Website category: sports
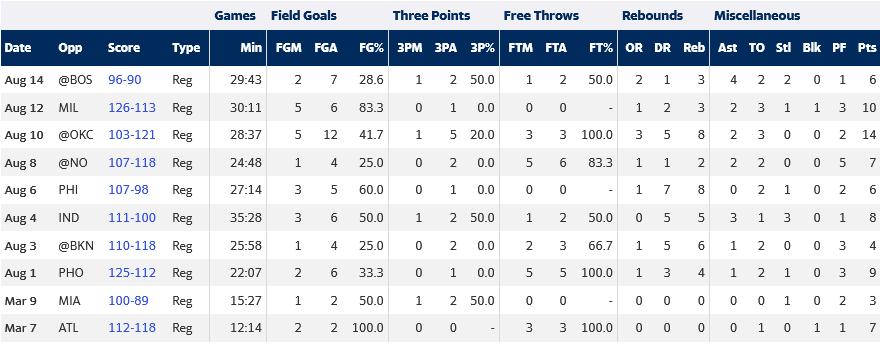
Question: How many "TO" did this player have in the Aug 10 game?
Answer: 3

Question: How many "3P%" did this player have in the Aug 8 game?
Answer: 0.0

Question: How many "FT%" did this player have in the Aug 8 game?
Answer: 83.3

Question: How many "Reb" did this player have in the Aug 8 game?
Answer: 2

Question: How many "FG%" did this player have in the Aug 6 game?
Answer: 60.0

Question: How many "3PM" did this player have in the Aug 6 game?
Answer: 0

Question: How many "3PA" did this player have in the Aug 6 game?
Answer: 1

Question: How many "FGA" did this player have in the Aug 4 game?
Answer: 6

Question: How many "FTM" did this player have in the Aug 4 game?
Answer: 1

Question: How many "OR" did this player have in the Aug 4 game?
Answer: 0

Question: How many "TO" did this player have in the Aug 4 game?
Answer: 1

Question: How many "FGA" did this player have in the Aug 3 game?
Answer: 4

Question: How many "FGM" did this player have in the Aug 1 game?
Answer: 2

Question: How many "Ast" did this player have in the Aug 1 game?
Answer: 1

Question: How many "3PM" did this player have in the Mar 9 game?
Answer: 1

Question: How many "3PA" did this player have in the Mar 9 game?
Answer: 2

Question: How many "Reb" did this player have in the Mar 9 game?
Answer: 0

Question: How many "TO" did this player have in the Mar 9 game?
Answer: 0

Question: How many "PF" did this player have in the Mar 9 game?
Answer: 2

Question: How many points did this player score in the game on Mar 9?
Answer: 3

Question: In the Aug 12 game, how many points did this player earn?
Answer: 10

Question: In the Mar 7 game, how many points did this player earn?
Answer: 7

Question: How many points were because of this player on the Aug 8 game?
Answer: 7

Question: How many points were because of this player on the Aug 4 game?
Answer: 8

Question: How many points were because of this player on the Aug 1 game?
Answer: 9